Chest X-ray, PA view. Patient: 39 years old, sex F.
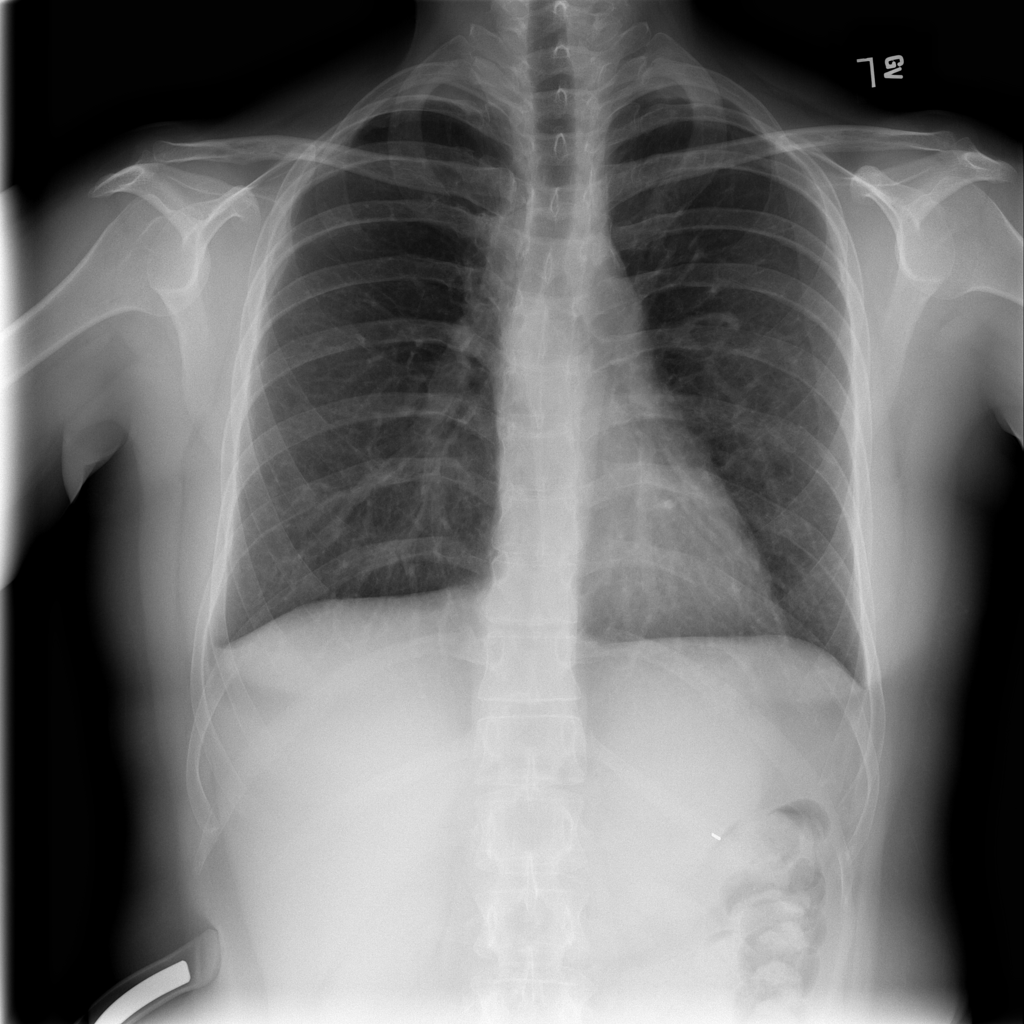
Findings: No Finding